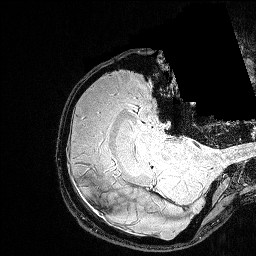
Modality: FLASH
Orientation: axial
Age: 25
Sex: male